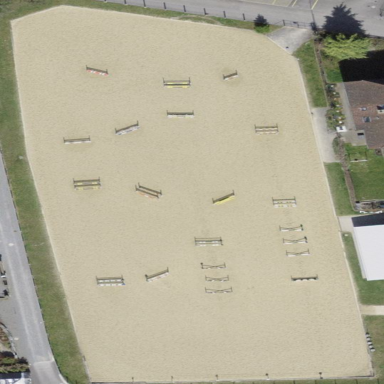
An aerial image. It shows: Equestrian pitch for leisure land use.